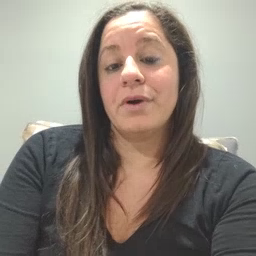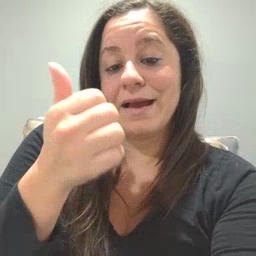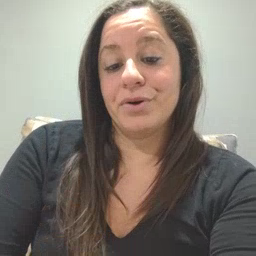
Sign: every